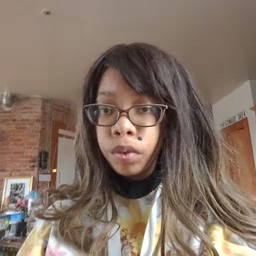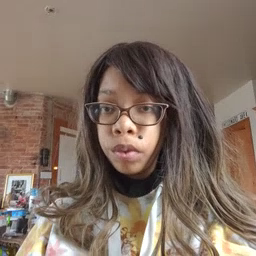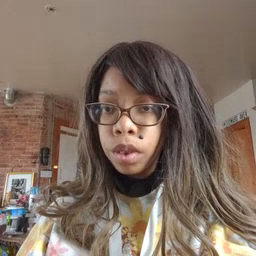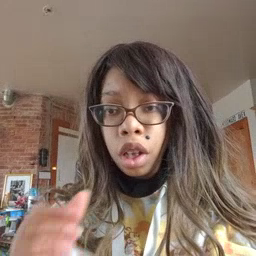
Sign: like